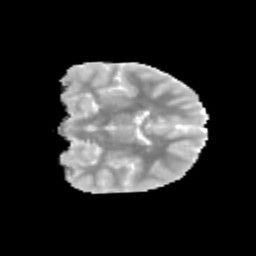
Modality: MD
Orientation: coronal
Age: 11
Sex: female
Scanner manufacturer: siemens
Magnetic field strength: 3 T
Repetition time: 3.8 s
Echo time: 0.07 s